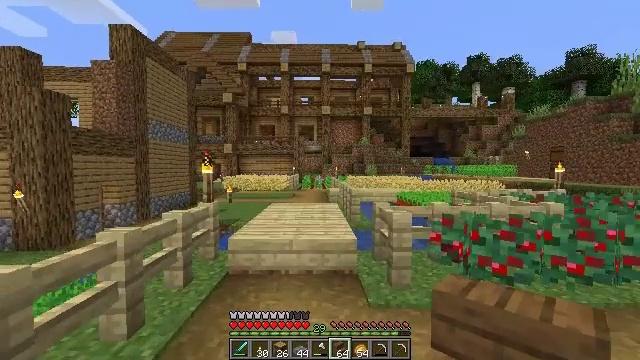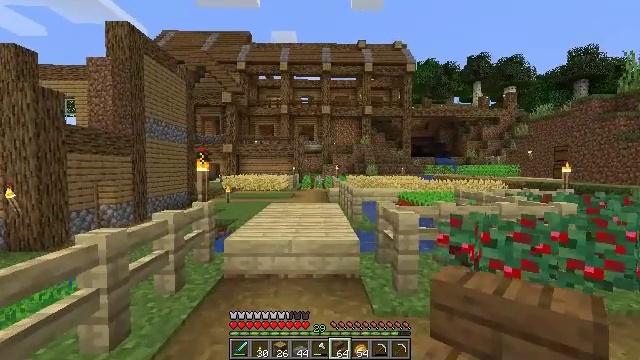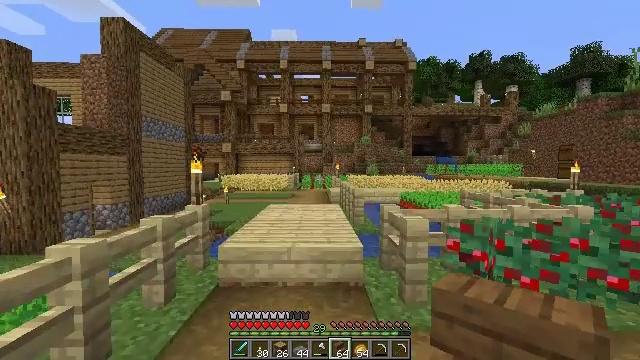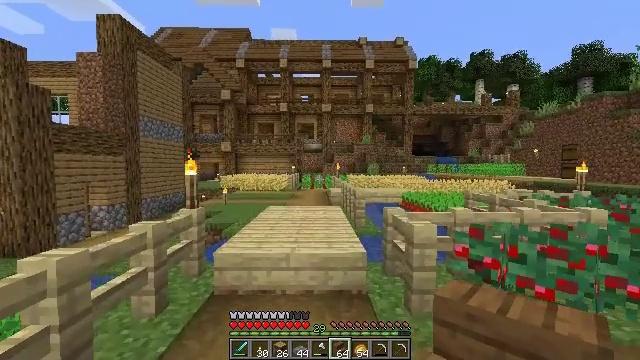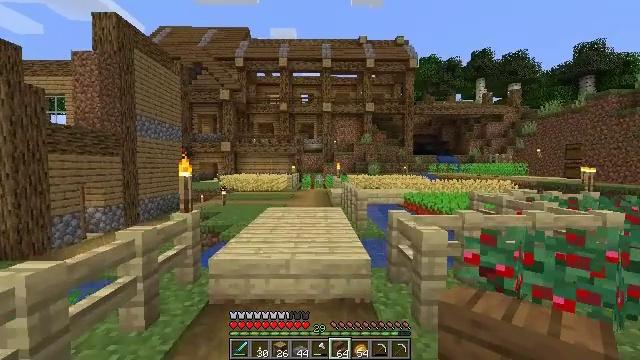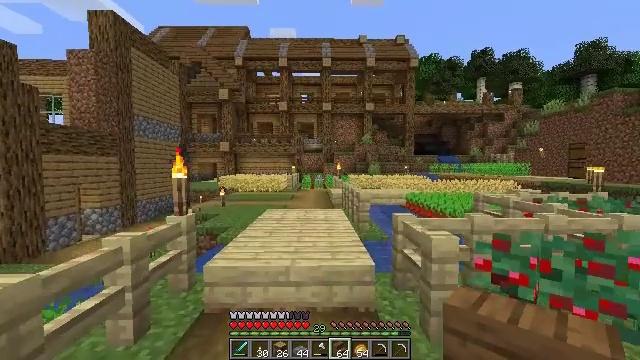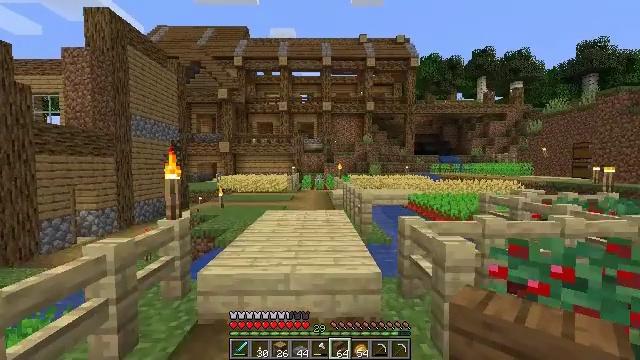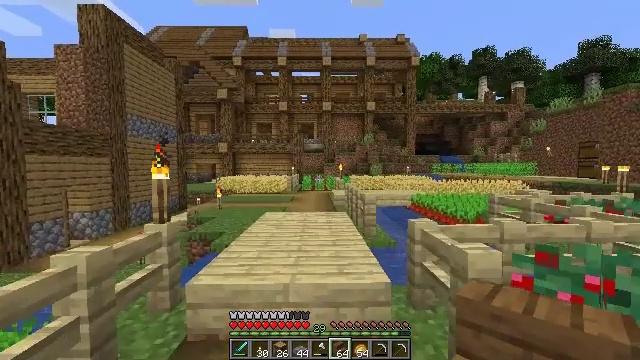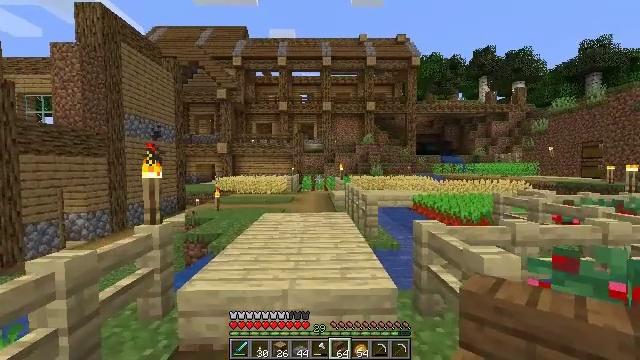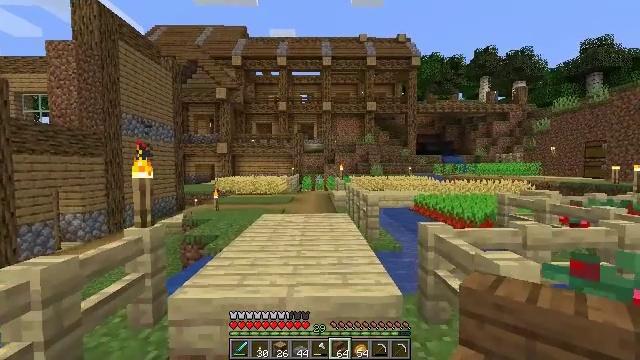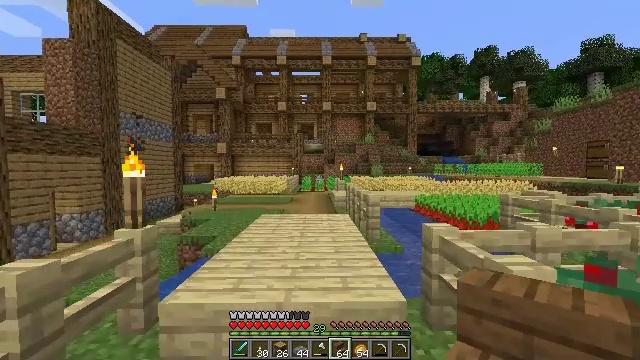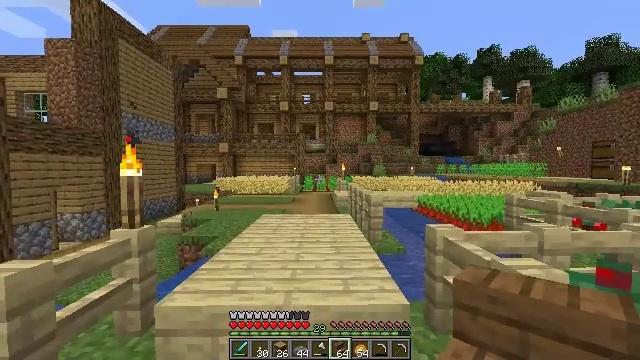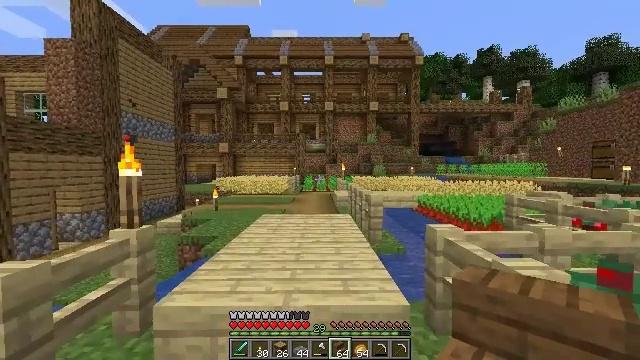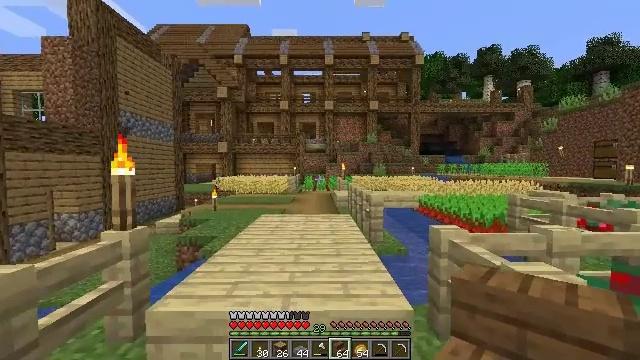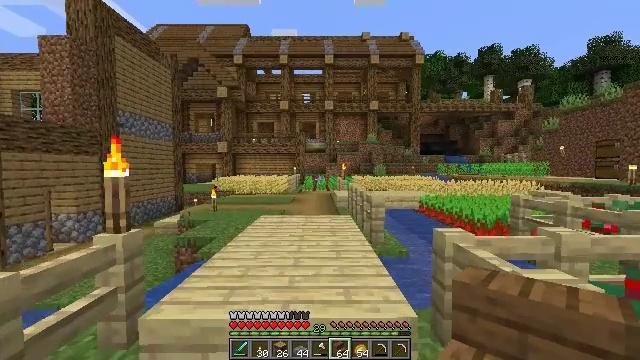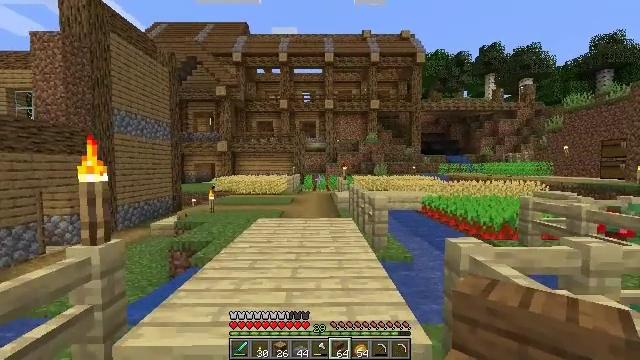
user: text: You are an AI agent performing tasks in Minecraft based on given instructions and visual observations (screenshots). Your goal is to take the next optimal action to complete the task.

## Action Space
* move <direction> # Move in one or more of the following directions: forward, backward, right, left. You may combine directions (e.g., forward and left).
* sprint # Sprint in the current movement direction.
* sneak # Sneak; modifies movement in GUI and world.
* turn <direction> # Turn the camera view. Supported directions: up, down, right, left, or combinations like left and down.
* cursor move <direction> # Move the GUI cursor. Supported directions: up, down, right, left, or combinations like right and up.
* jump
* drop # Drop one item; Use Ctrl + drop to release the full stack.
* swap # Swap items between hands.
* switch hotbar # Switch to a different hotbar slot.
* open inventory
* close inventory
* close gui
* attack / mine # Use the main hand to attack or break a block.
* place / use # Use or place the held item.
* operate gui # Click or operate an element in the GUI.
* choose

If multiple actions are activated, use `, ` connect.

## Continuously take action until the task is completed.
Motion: motion action
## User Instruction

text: Mine birch slab from a built structure.
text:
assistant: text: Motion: move forward
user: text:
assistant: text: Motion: move forward
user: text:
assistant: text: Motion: move forward
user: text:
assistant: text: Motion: move forward
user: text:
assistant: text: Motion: move forward
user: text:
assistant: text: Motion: move forward
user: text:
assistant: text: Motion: move forward
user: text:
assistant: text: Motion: move forward
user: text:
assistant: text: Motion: no_op
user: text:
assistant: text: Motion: no_op
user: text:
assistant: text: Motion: no_op
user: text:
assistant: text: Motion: no_op
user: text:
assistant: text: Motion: move forward
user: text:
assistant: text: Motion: move forward
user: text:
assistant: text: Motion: move forward
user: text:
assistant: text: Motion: move forward
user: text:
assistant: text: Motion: no_op
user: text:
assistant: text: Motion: move forward
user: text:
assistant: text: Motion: move forward
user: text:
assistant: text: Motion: move forward
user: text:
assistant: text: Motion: move forward
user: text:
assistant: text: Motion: move forward
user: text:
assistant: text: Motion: move forward
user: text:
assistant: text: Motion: move forward
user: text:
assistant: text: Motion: move forward
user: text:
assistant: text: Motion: move forward
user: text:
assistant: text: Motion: move forward
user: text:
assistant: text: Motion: move forward
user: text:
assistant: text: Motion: move forward, turn left
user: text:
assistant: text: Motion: move forward, turn left